Question: IE9 is mistakenly indenting an '<li>'s number when print previewing if the '<ol>' is the first item to be printed on that page. The number is indented over to its corresponding text - and overlapping it. This only occurs at the top of printed pages, where the previous printed page has the parent 'ol' tag, and it's continued to print on the next page. The rest of the '<li>'s are indented normally. It's fine in Chrome, but what am I missing in IE? Is it a bug?

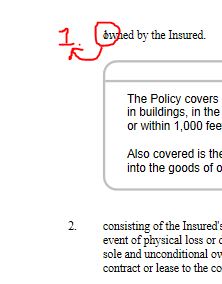
Answer: I came up with a workaround, not a solution: I ended up applying this class to the element previous to this one:
'''
.forcePageBreak {page-break-before:always;}
'''
This class moves that previous element, and the problematic '<li>' I've been trying to fix, to the next printed page. I then saw that in IE9, the problematic '<li>' had no indenting issue.